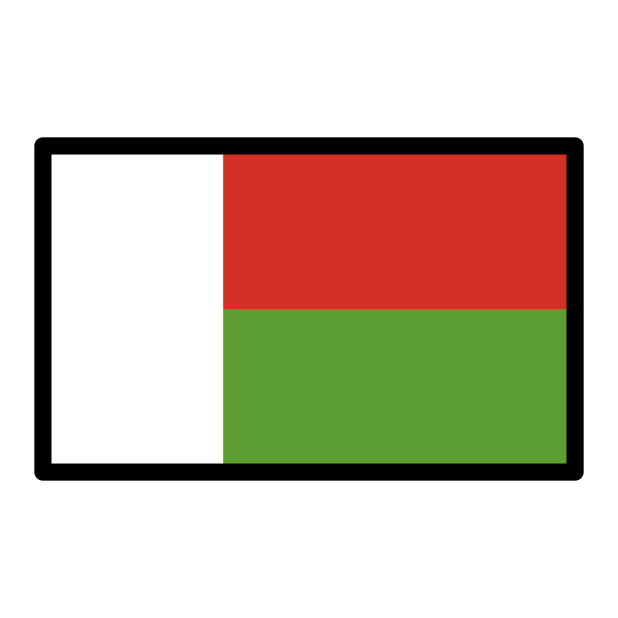
flag: Madagascar